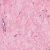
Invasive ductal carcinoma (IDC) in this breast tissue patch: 0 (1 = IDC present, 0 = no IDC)